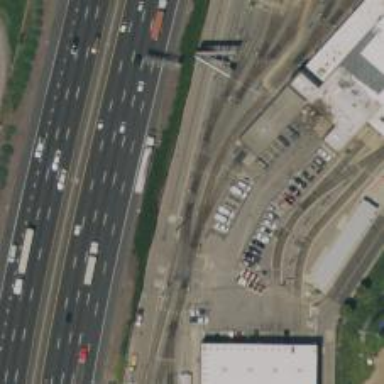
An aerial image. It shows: Light rail yard with electrified contact lines.